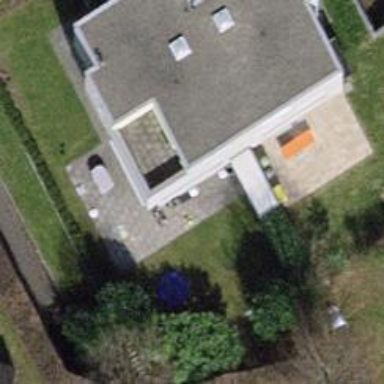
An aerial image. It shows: Terrace building.